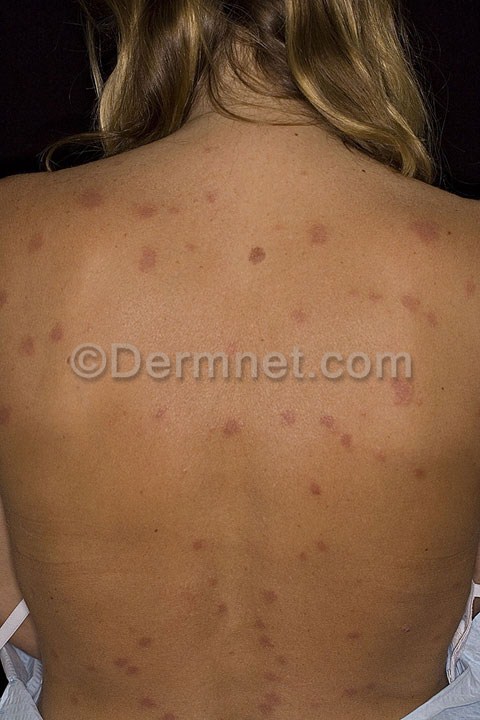
Disease: Vasculitis Photos